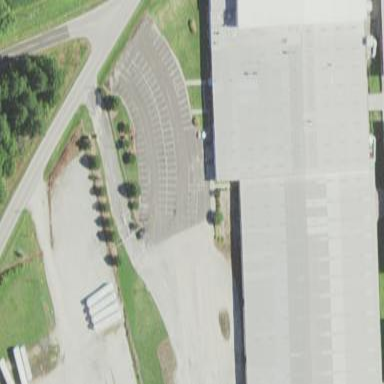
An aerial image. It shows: Commercial building.